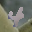
Label: 4